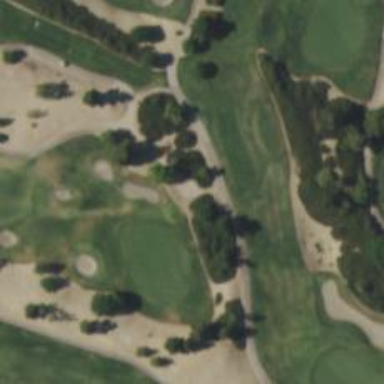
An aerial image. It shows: Asphalt path used as golf cart path.